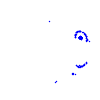
Particle: electron